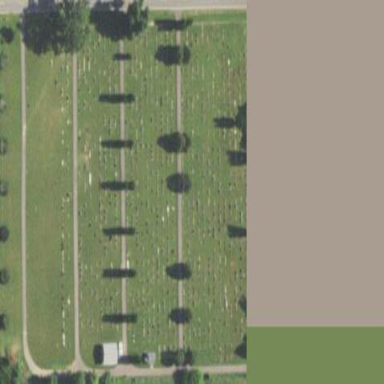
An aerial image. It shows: Cemetery.